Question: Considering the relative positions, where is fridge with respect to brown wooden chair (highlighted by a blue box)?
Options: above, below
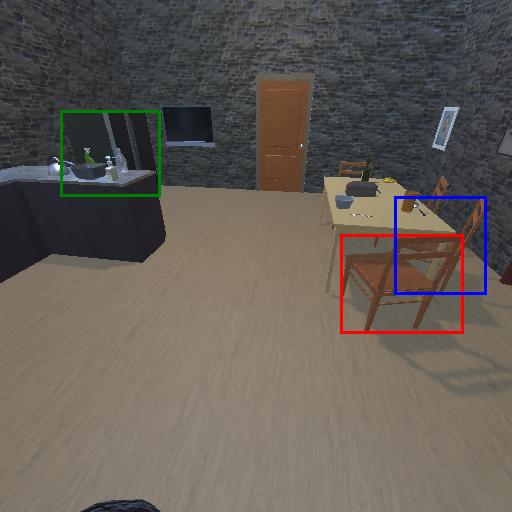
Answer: above